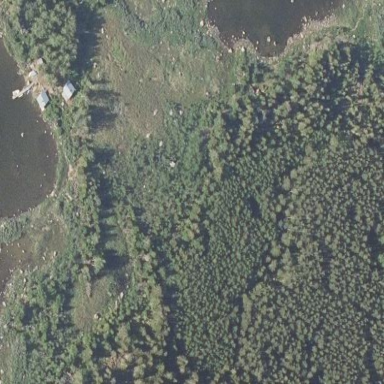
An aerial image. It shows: Swamp in wetland area.